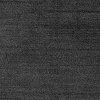
Atmospheric dust classification: dusty